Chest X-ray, AP view. Patient: 56 years old, sex F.
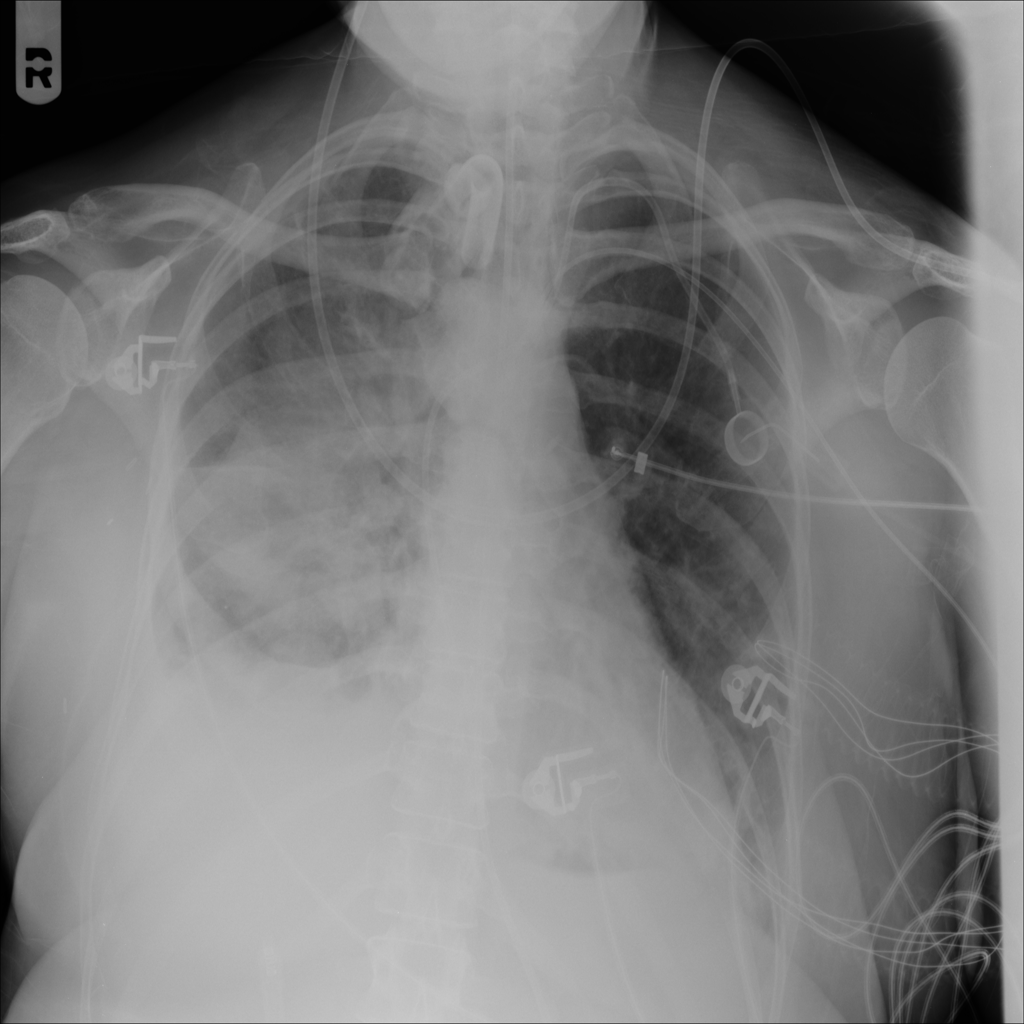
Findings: Effusion